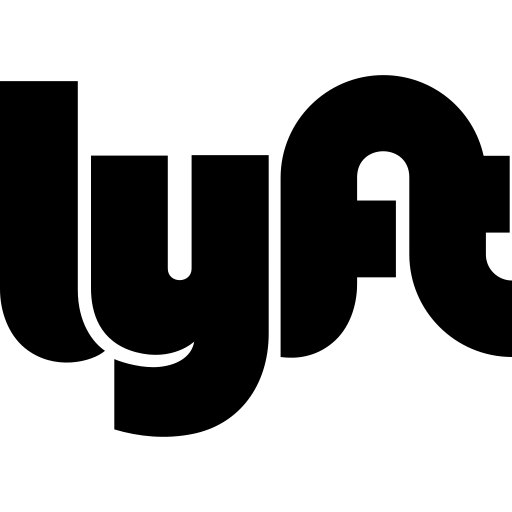
Tags: icon, FontAwesome, fa-icon, brand, lyft